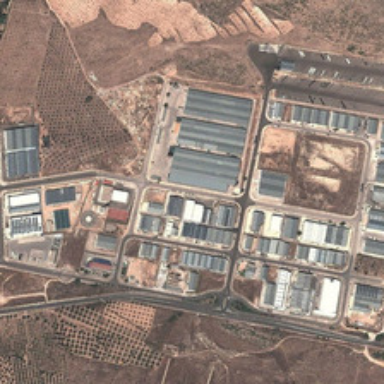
Many buildings and some bareland with green trees are in an industrial area .